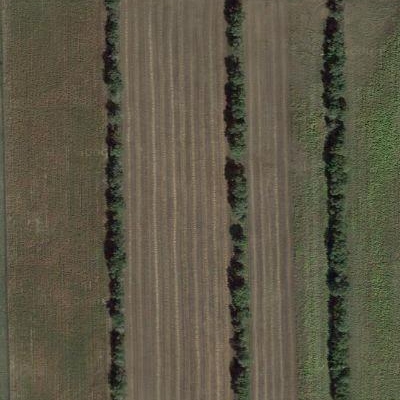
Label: Field